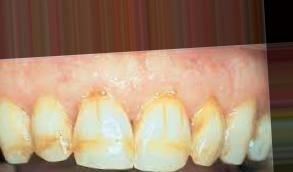
Condition: Tooth Discoloration